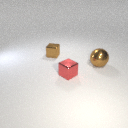
large brown metal sphere behind small red metal cube